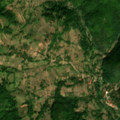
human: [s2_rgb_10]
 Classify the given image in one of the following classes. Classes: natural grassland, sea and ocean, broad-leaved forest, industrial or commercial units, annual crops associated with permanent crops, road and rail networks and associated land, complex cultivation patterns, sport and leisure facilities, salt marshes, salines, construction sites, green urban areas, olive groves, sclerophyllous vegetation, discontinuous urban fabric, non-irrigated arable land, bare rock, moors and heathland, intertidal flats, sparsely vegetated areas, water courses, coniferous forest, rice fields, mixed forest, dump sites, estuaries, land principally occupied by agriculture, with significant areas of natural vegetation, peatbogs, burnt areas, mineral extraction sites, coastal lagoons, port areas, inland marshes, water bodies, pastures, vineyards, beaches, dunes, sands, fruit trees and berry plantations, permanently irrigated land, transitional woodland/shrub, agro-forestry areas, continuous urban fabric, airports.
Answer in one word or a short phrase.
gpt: land principally occupied by agriculture, with significant areas of natural vegetation, broad-leaved forest, transitional woodland/shrub